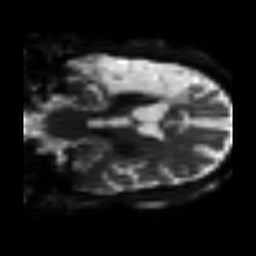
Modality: sbref
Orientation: coronal
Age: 56
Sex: male
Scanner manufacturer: siemens
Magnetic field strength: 3 T
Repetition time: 3.2 s
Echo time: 0.081 s